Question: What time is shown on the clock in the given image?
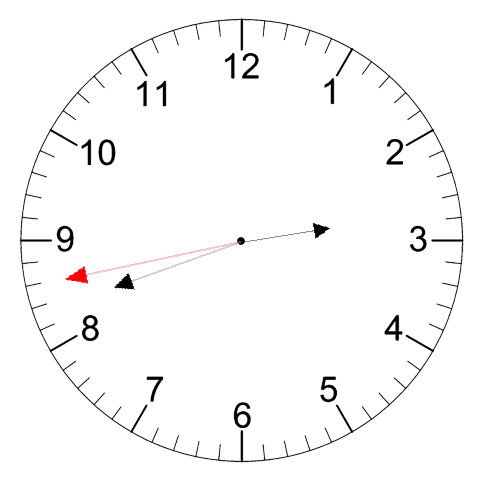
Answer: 02:41:43